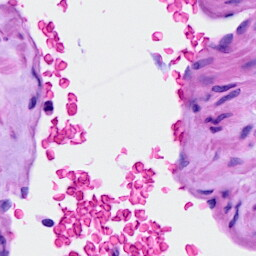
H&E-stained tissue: Ovarian